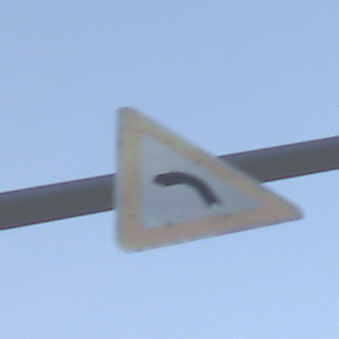
Verkehrszeichen: KurveLinks
Umgebung: Outdoor, Nature
Tageszeit: SunriseSunset
Wetter: PartlyCloudy
Licht: Natural
Jahreszeit: NotSpecified
Kontrast: HighContrast